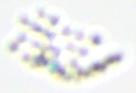
Label: Phaeocystis